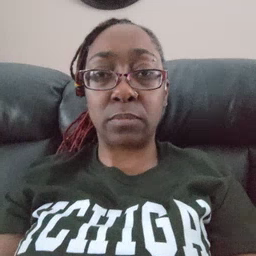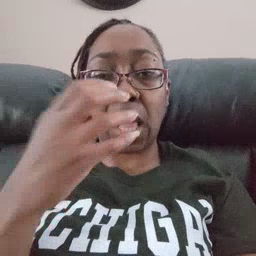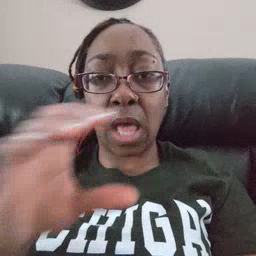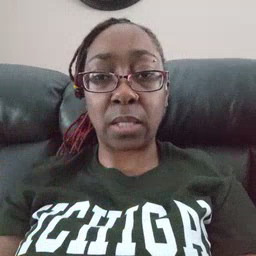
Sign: hot